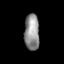
Tissue: skin
Cell type: Myeloid cells
Senescence score: 0.7189
Nuclear area (px): 528
Mean DAPI intensity: 144.413